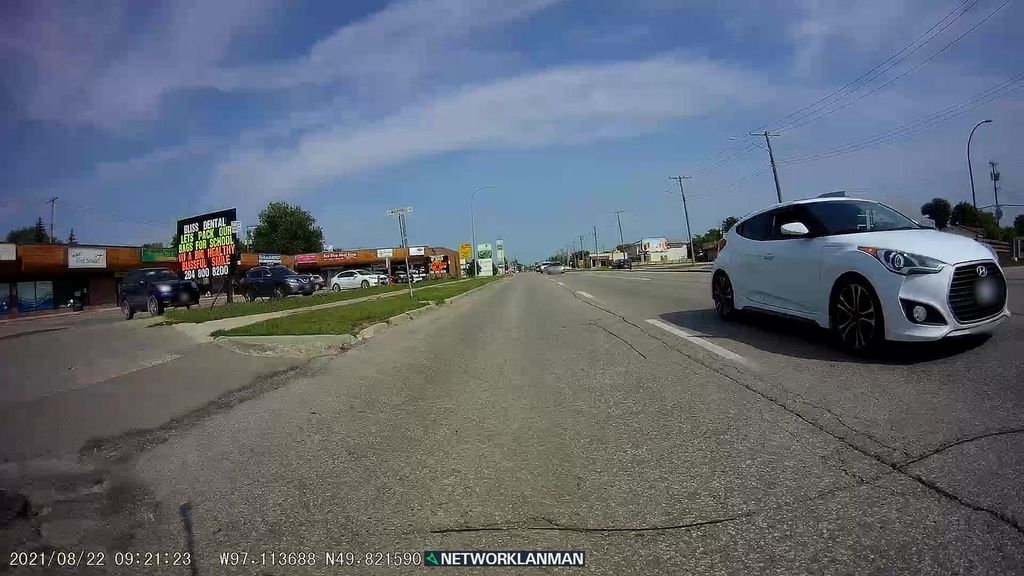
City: winnipeg